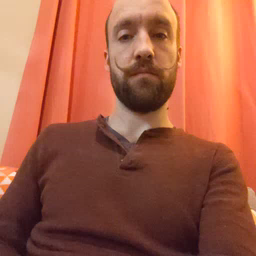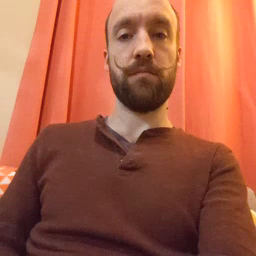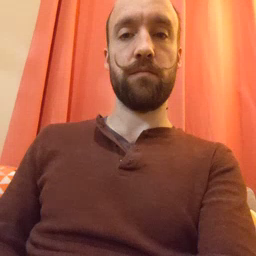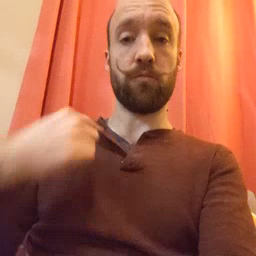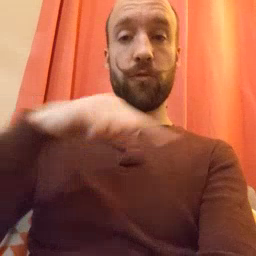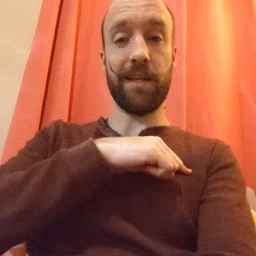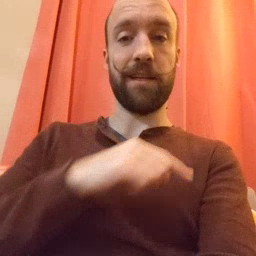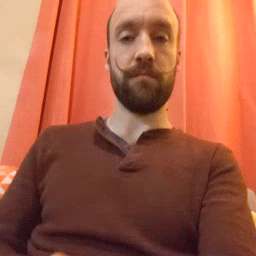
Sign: weus